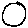
Label: circle